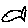
Label: fish